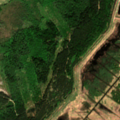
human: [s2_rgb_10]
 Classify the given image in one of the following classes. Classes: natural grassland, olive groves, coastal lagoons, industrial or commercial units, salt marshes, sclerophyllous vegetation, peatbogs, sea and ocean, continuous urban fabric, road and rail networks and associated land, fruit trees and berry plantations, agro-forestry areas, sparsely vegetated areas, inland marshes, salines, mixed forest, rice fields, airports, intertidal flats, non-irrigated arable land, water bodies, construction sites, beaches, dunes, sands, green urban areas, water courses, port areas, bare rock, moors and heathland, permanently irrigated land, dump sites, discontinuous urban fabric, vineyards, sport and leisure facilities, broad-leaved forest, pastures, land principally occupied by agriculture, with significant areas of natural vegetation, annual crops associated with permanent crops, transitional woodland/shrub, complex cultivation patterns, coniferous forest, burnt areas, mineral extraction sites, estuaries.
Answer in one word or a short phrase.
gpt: pastures, complex cultivation patterns, broad-leaved forest, coniferous forest, mixed forest, inland marshes, water bodies